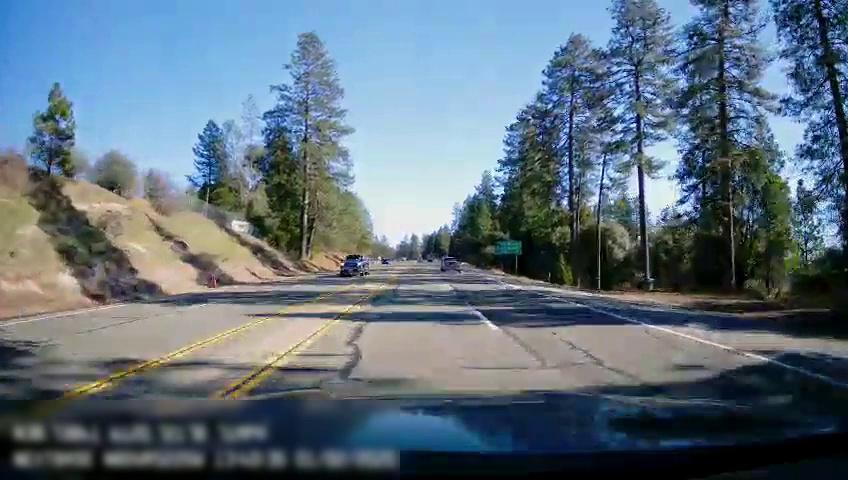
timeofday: Day
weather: Sunny
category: Drivable Space
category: Vehicles | SUV
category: Vehicles | SUV
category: Vehicles | Other LV
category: Lanes | Opposite Lane
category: Lanes | Opposite Lane
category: Lanes | Current Lane
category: Lanes | Alternate Lane
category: Lanes | Current Lane
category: Lanes | Alternate Lane
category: Lanes | Opposite Lane
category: Lanes | Opposite Lane
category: Traffic | Signs